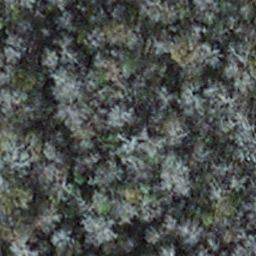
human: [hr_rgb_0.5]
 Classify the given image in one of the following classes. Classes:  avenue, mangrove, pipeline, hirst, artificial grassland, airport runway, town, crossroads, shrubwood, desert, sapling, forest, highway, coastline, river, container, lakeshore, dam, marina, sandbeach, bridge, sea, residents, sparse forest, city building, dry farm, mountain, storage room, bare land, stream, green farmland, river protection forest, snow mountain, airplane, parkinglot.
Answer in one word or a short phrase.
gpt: sapling